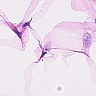
Metastatic tissue present: no